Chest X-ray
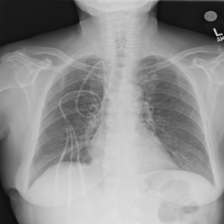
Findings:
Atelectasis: negative
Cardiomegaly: negative
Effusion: negative
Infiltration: negative
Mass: negative
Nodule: negative
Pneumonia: negative
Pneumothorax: negative
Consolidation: negative
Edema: negative
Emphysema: negative
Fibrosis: negative
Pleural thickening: negative
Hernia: negative